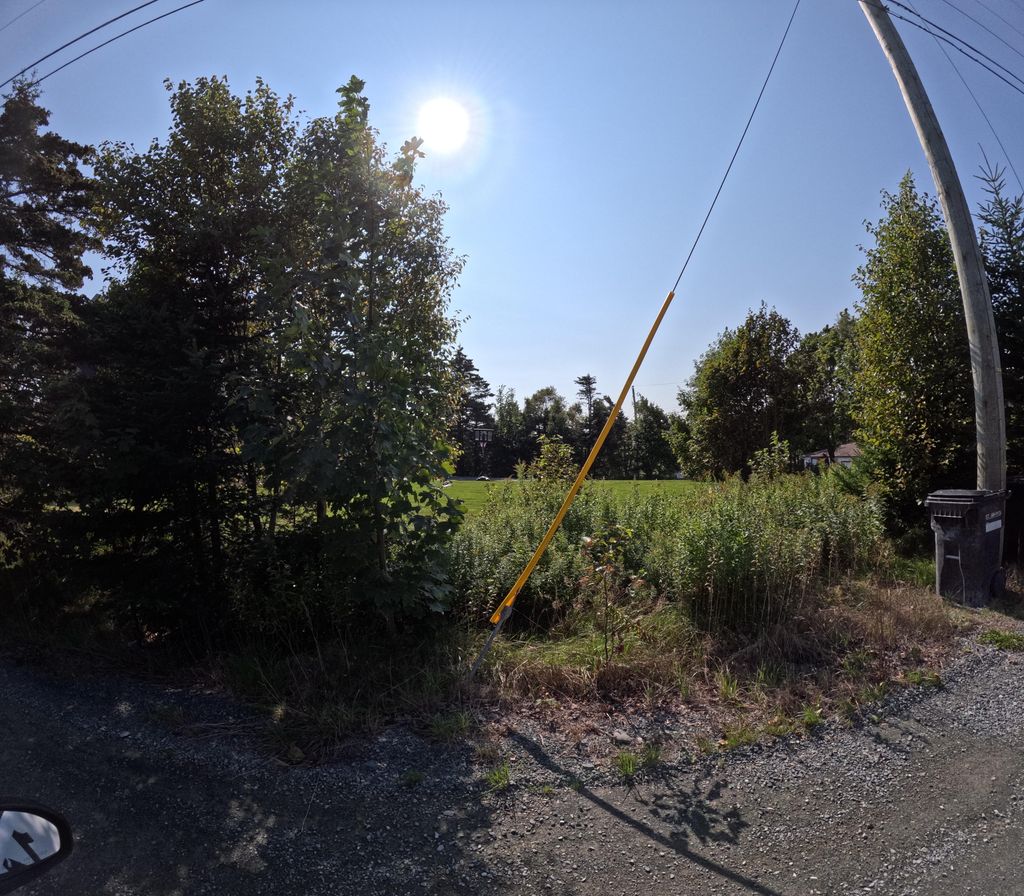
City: st_johns